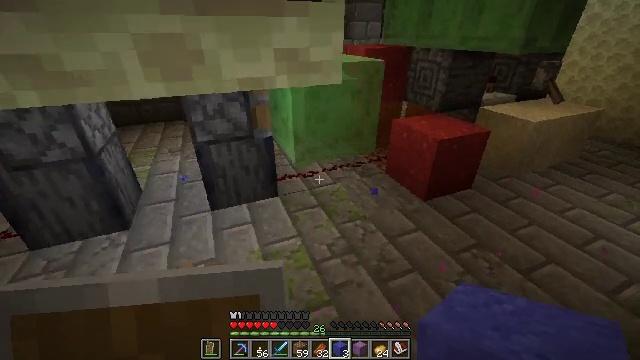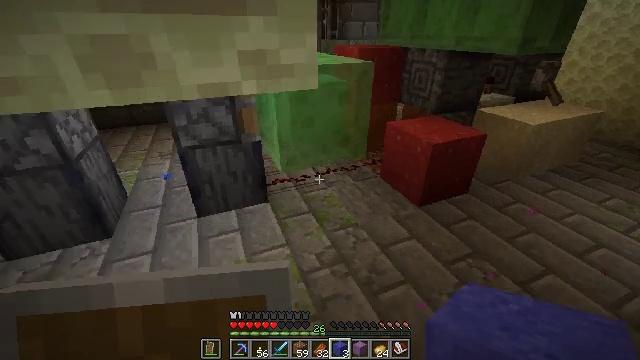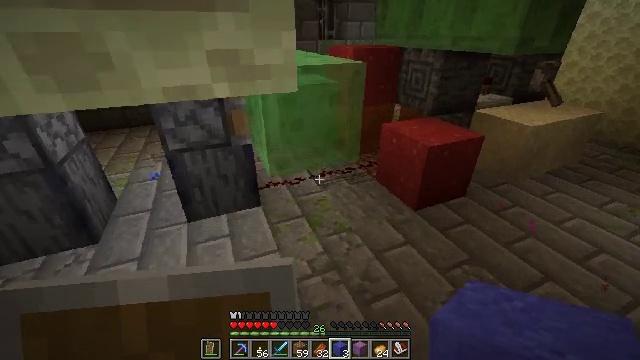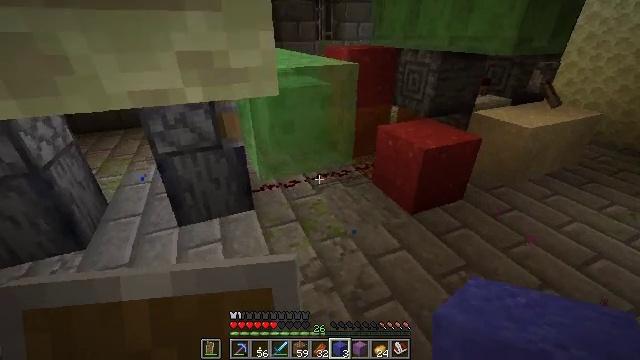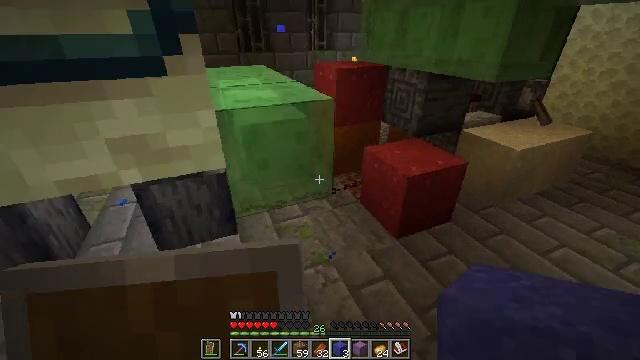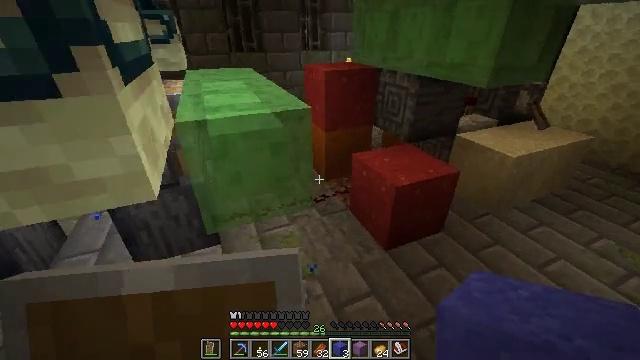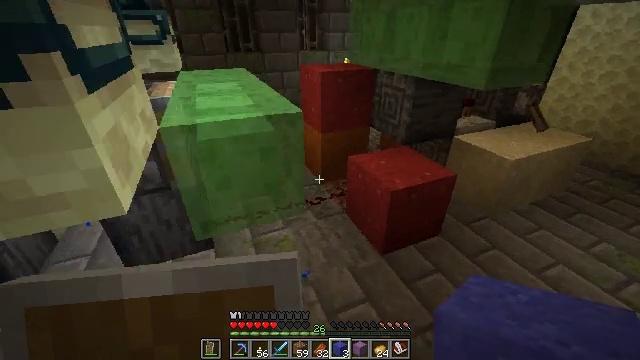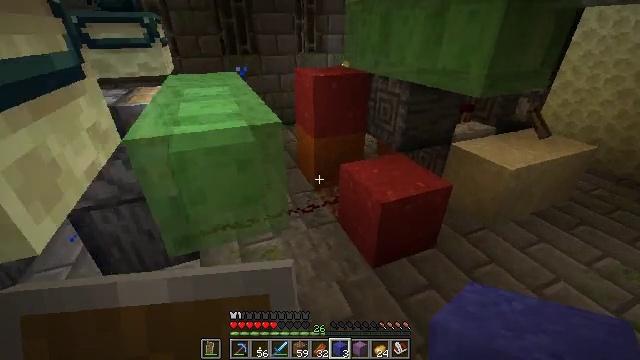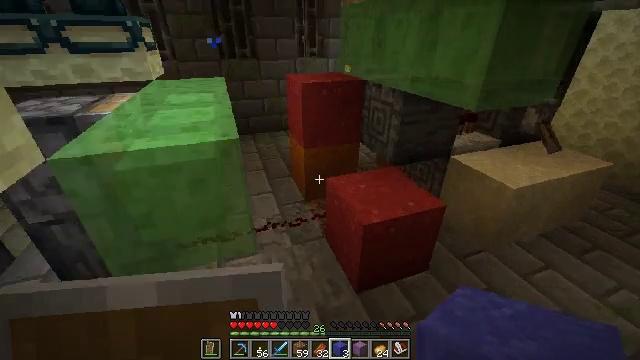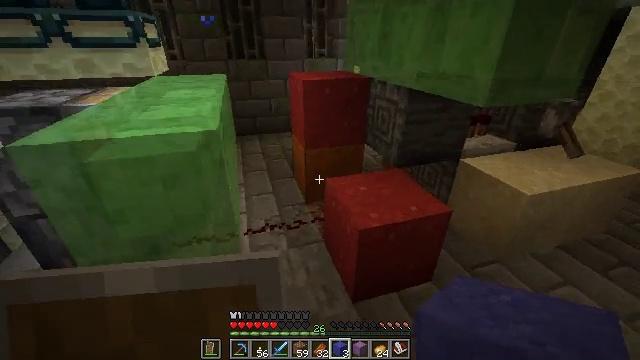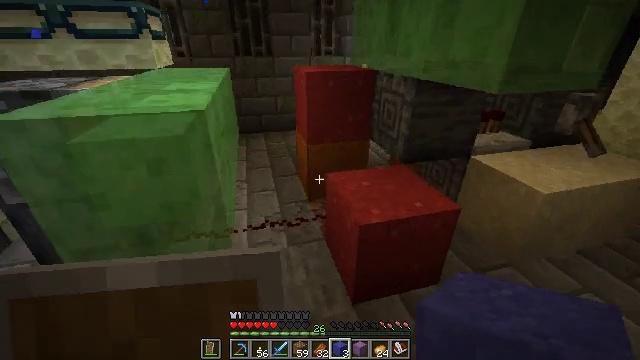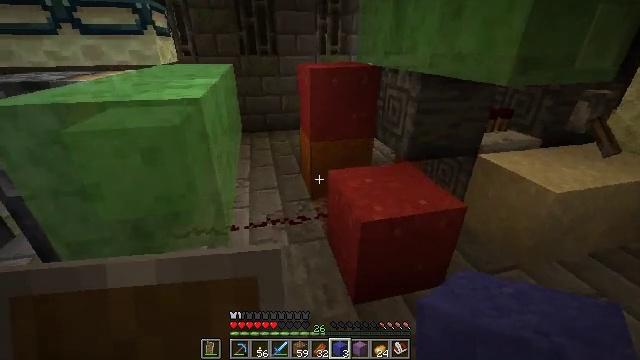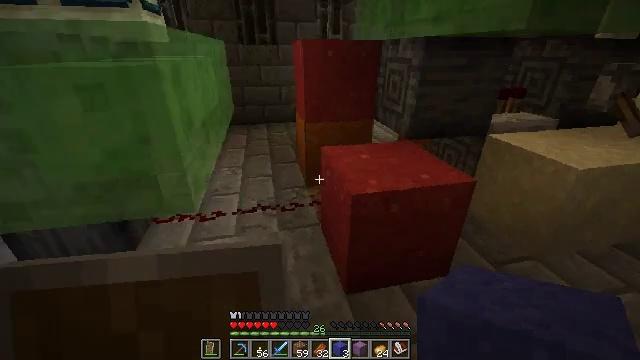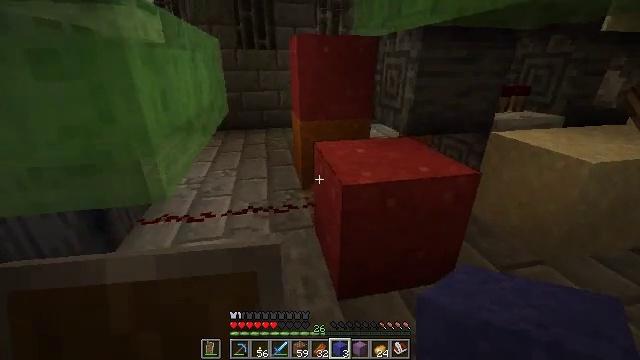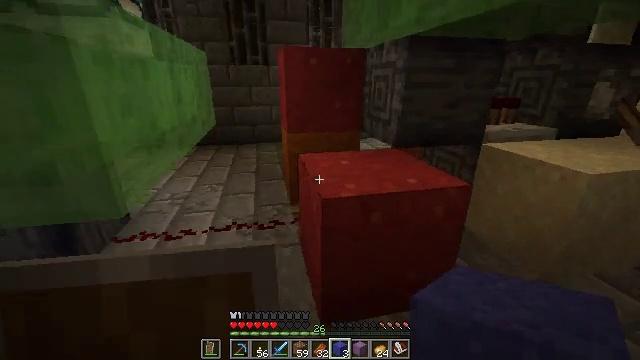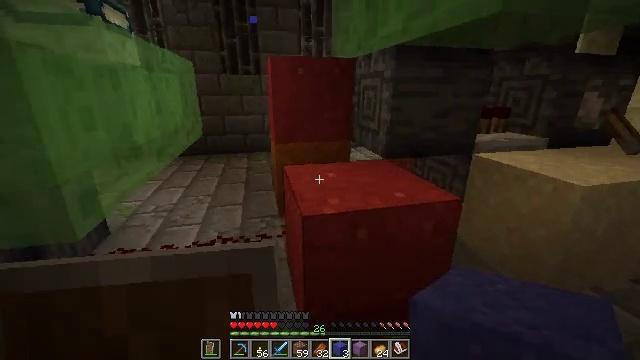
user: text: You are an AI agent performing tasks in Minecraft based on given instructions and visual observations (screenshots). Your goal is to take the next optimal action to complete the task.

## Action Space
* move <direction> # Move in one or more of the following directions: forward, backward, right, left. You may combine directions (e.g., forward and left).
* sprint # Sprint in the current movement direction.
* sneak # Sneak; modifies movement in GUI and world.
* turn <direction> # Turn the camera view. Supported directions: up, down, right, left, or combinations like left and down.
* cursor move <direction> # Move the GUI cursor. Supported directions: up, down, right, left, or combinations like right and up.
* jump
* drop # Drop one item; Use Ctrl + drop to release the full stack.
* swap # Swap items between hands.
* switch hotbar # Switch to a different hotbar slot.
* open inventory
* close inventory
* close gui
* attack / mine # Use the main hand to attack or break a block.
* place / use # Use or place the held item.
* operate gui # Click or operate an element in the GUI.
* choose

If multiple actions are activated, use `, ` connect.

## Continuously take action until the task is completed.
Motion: motion action
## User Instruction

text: Retrieve polished basalt from the environment.
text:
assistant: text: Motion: move forward and move right
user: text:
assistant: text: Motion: move forward and move right
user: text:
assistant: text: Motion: move forward and move right
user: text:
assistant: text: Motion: move forward and move right
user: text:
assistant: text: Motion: move forward and move right
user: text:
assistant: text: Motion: move forward and move right
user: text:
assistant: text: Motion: move forward and move right
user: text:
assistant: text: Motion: move forward and move right, turn left
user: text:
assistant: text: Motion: move forward and move right, turn left
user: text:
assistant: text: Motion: move forward and move right, turn left
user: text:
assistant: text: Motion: move forward and move right, turn left
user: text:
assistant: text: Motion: move forward, turn left
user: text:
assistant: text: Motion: move forward, turn up
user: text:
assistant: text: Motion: turn up
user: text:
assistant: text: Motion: turn right and up
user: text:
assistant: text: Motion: turn up
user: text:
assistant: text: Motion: turn right and up
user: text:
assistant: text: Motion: turn right and up
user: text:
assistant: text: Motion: turn right and up
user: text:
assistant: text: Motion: turn up
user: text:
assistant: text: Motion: no_op
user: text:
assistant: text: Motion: move forward and move right, turn down
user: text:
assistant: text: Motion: move forward and move right, turn down
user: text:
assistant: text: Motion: move forward and move right, turn down
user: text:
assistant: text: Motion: move forward and move right, turn left and down
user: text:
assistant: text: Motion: move forward and move right, turn down
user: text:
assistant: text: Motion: move forward and move right
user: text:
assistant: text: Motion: move forward and move right, turn left
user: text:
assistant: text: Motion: move forward and move right, turn left
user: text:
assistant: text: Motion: move forward and move right, turn left and down